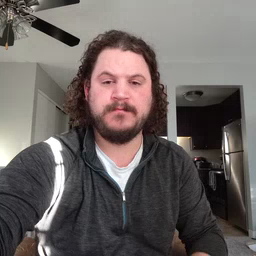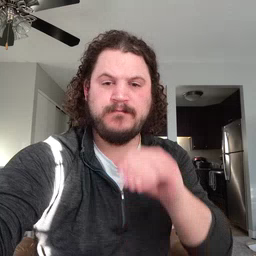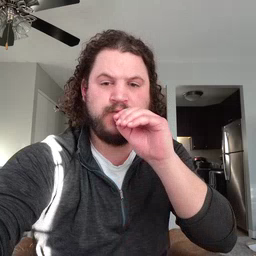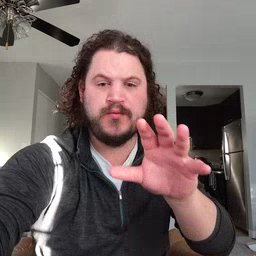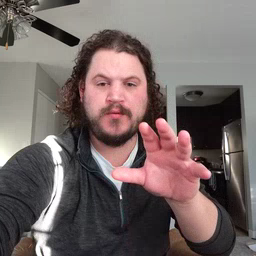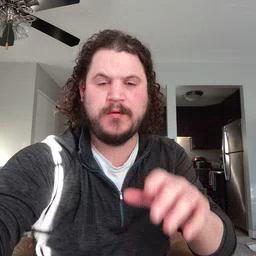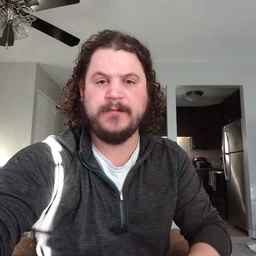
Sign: blow